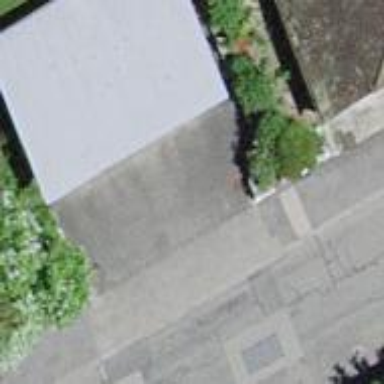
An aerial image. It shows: Group of garages.